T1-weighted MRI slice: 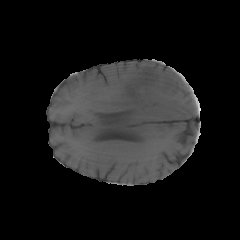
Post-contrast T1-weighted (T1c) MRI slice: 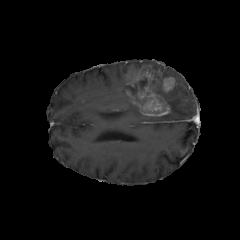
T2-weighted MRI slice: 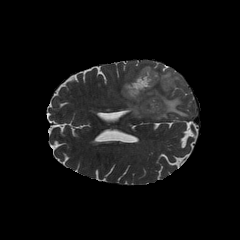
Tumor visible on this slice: yes